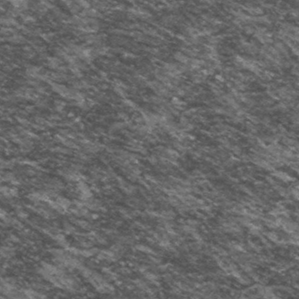
Label: frost